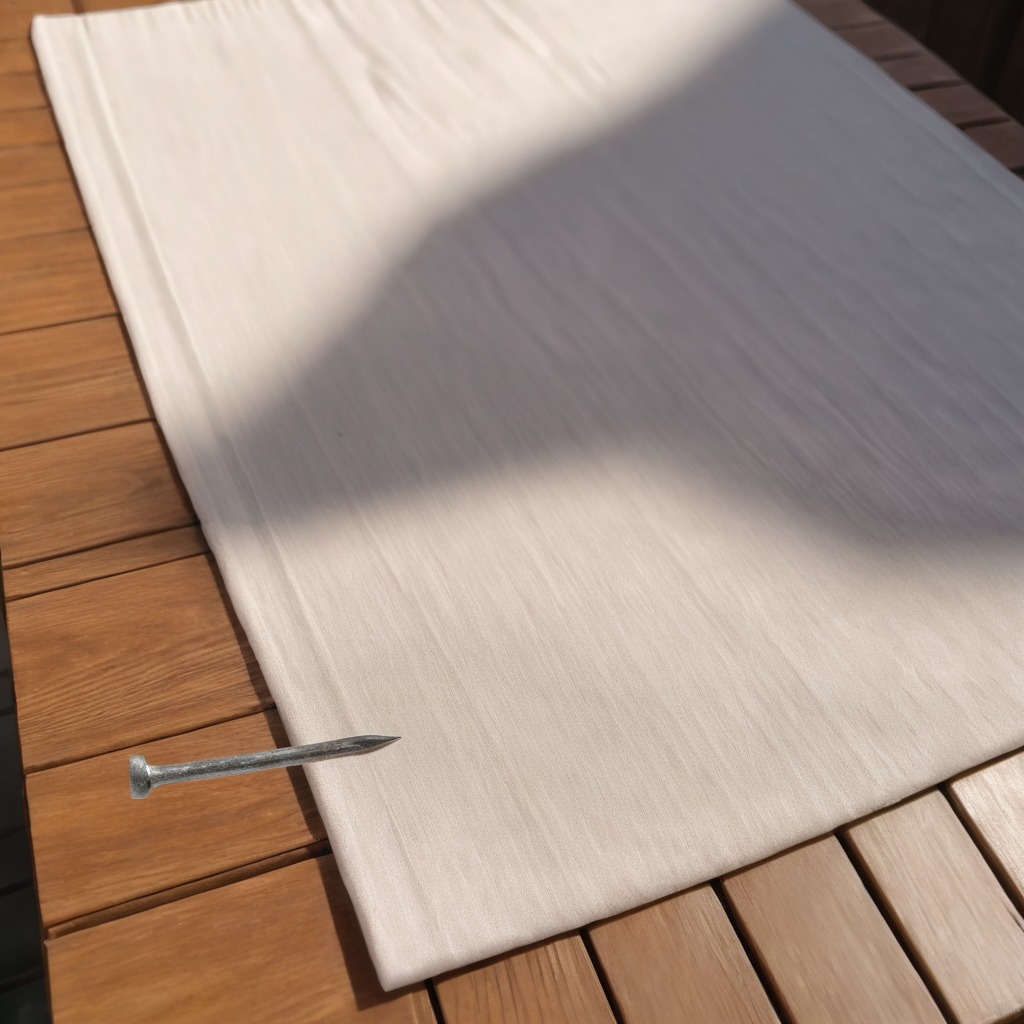
A nail is lying on a wooden table.